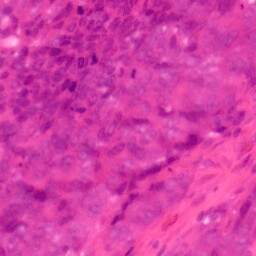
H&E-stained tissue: Colon